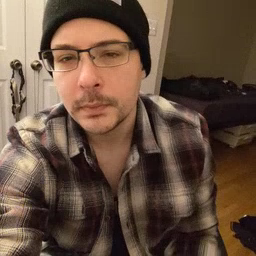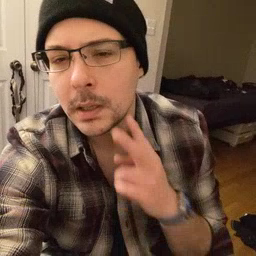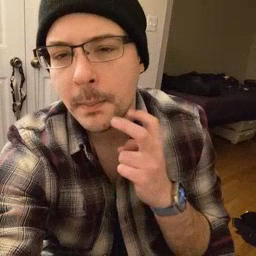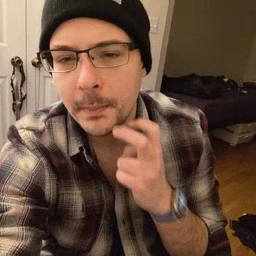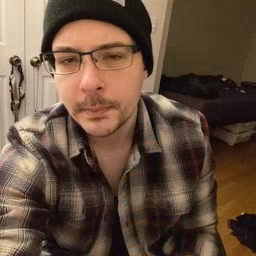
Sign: gum